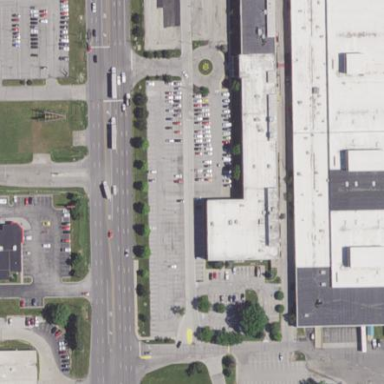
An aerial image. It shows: Parking area.